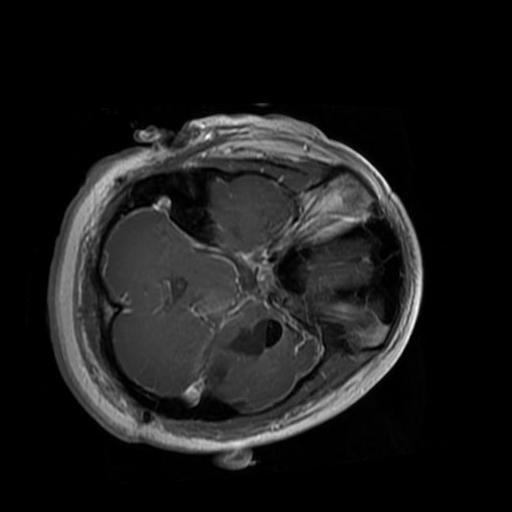
Label: brain_glioma